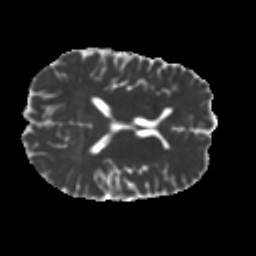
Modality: MD
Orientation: axial
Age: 40
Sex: male
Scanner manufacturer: ge
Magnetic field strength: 3 T
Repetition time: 7.8 s
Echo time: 0.0607 s